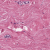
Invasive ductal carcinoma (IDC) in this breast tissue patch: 0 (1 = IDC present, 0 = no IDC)